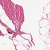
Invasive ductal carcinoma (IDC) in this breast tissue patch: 0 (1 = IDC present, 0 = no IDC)